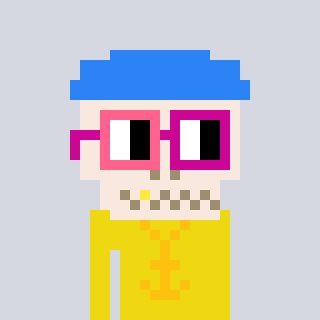
a pixel art character with square pink and red glasses, a skeleton-hat-shaped head and a yellow-colored body on a cool background